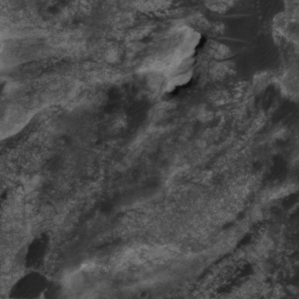
Label: non_frost